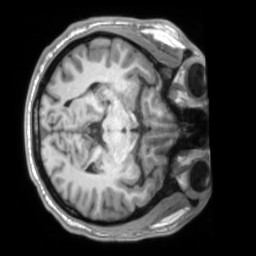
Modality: T1w
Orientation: axial
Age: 29
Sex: male
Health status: ill
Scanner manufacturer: siemens
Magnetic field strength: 3 T
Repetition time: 2.2 s
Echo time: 0.00157 s